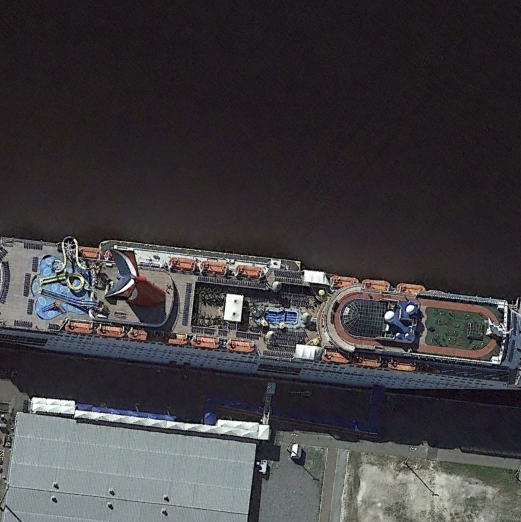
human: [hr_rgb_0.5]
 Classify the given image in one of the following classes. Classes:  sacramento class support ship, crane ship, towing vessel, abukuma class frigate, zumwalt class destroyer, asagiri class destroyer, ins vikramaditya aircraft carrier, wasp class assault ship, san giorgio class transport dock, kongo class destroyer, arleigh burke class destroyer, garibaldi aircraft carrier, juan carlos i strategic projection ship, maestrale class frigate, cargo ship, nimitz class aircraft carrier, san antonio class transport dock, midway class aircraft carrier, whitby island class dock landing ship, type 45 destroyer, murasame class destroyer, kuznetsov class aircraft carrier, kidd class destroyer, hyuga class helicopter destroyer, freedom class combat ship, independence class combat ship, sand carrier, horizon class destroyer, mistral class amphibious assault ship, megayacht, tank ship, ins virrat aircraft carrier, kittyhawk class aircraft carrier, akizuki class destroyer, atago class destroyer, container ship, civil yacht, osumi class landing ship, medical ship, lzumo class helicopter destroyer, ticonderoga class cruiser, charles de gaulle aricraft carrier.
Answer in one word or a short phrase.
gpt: Megayacht